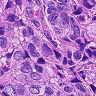
Metastatic tissue present: yes